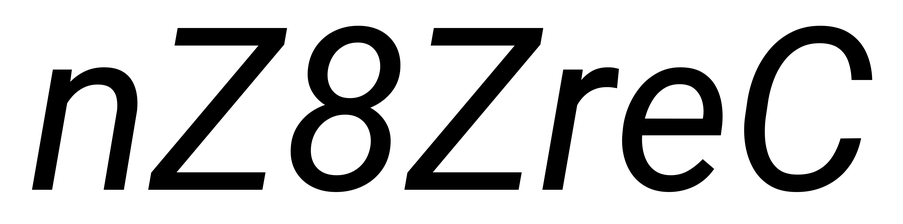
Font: Roboto-Italic_Italic